Question: can someone translate this code...
'''
int iHandle = NativeWin32.FindWindow(null, "Security Alert");
NativeWin32.SetForegroundWindow(iHandle);
System.Windows.Forms.SendKeys.Send("Y%");
'''
...into VB.net ?

Because I'm not able to click on "Yes" on this "Security Alert" window (upper screenshot).
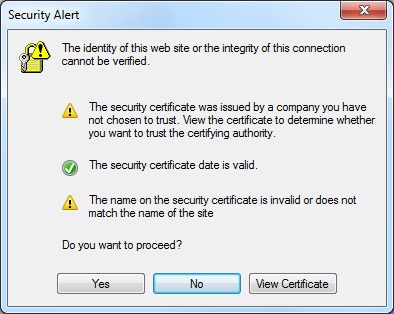
Answer: Try this:
'''
<System.Runtime.InteropServices.DllImport("user32.dll")> _
Private Shared Function FindWindow(ByVal lpClassName As String, ByVal lpWindowName As String) As System.IntPtr
End Function
<Runtime.InteropServices.DllImport("user32.dll", SetLastError:=True, CharSet:=Runtime.InteropServices.CharSet.Auto)> _
Private Shared Function SetForegroundWindow(ByVal hWnd As IntPtr) As Long
End Function
Public Sub HandleWindows()
Dim iPtr As Integer = FindWindow(Nothing, "MyWindow")
SetForegroundWindow(iPtr)
SendKeys.SendWait("{ENTER}")
End Sub
'''
Alternatively, you can take the handle of the window with the process, something like:
'''
Public Function GetWindowHandle() As Integer
Dim proc As Process = Process.GetProcessesByName("OUTLOOK")(0)
If proc IsNot Nothing AndAlso proc.MainWindowTitle.Equals("Security Alert") Then
return proc.MainWindowHandle()
End If
return 0
End Sub
'''